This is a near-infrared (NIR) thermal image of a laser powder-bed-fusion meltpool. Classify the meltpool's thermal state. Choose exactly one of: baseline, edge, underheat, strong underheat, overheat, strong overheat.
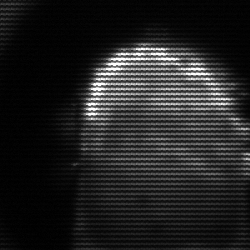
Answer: strong underheat